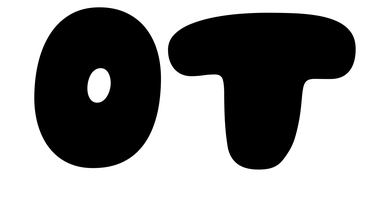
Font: Gluten_Black